Aerial crown-view tile of a tropical tree (Barro Colorado Island, Panama), acquired 20241014:
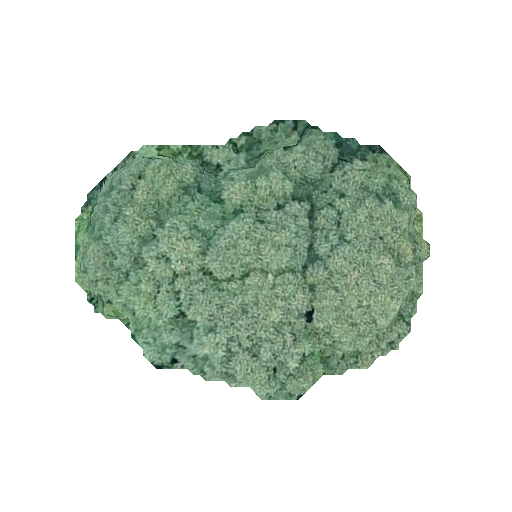
Species: Astronium graveolens
GBIF accepted scientific name: Astronium graveolens
Crown area: 113.858 m²